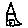
Label: house